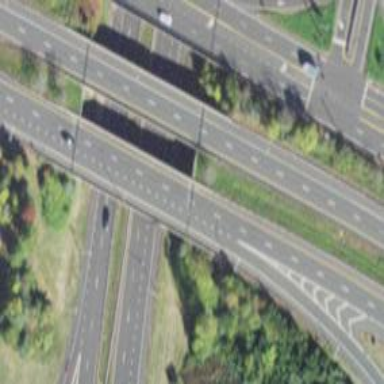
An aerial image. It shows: Motorway junction.